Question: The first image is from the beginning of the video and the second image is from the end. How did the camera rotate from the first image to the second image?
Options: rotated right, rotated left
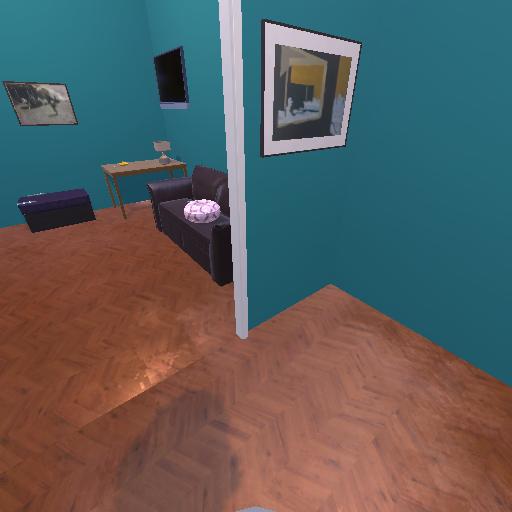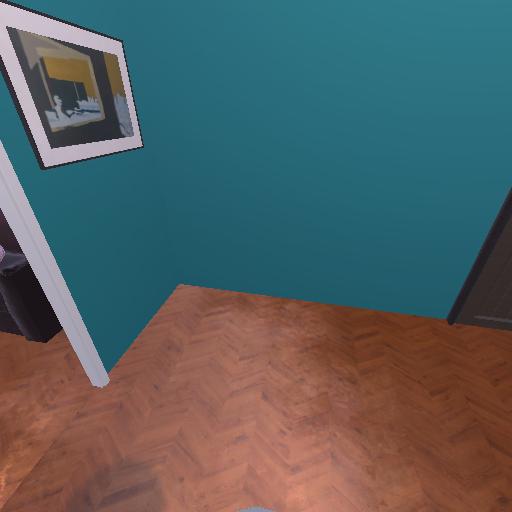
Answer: rotated right